Question: I have searched for this topic here and Google but I only found the solutions with PHP frameworks (for example, YII and Laravel)
I am developing a simple CMS and I would like to add widget system just like WordPress ( Recent Comments, Categories widgets )
1. List available widgets.
2. Users can active the widgets and use them in sidebar.
First at all, I already made an admin tool as the screenshot blow ( jQuery UI sortable works fine)

Here is my php code:
'''
$available_widgets = array(
0 => array(
'id' => 'recent-post',
'title' => 'Latest Pots',
'option' => array( 'display_count' => 5, 'multi_widget' => 0)
),
1 => array(
'id' => 'recent-comment',
'title' => 'Recent Commets',
'option' => array( 'display_count' => 5, 'multi_widget' => 0)
),
2 => array(
'id' => 'text-box',
'title' => 'Text Box',
'option' => array('multi_widget' => 1)
)
);
'''
'''
foreach ( $available_widgets AS $available_widget ) {
if ( $available_widget['option']['multi_widget'] == 0 ) {
echo '<li class="widget-box widget-single" data-widget-id="' . $available_widget['id'] . '" ><div class="widget-handle">' . $available_widget['title'] . '</div></li>';
}
else {
echo '<li class="widget-box widget-multiple" data-widget-id="' . $available_widget['id'] . '" ><div class="widget-handle">' . $available_widget['title'] . '</div></li>';
}
}
'''
But I still no idea about the next step, any idea will be grateful.
Thanks.
Update:
For my step 2 I made a simple EventDispatcher, I put the link here if someone else needs it.
<URL>
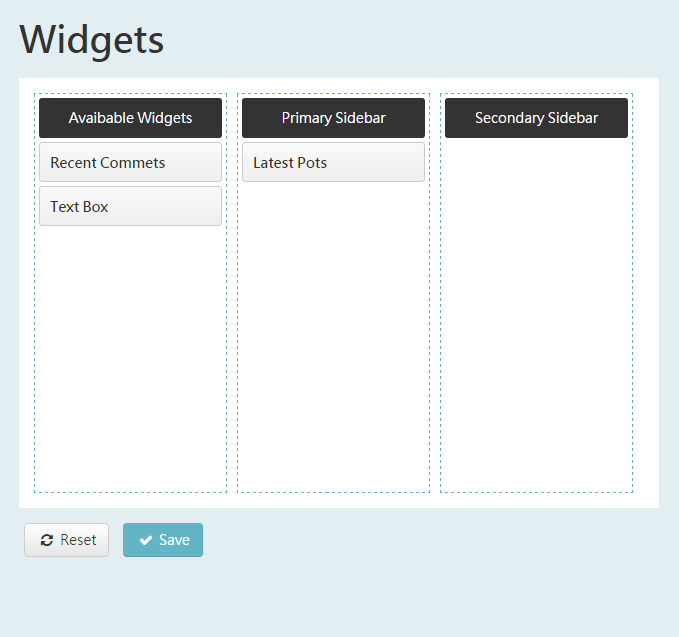
Answer: Take a look at <URL>
or <URL> for plugin system
When installing plugins, don't forget to save it to the database
And, to list available widgets, you just need to query the database which plugins are available or activated.